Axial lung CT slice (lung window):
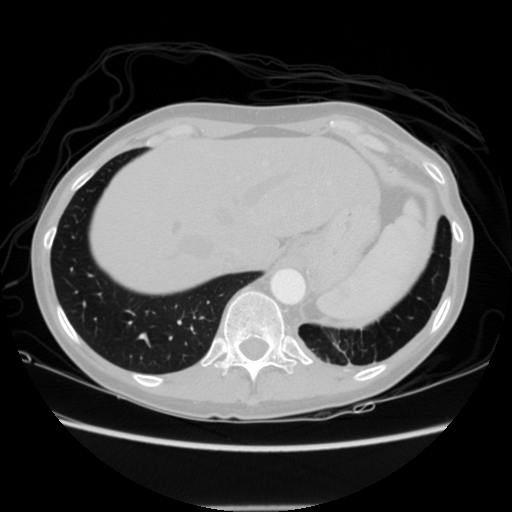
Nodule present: no